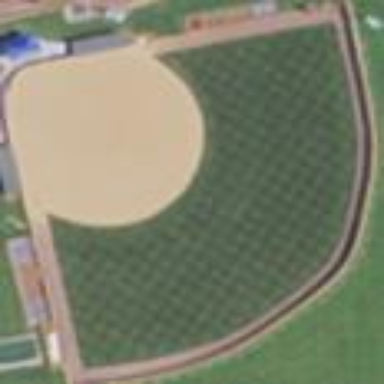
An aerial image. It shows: Baseball pitch for leisure and sports activities.